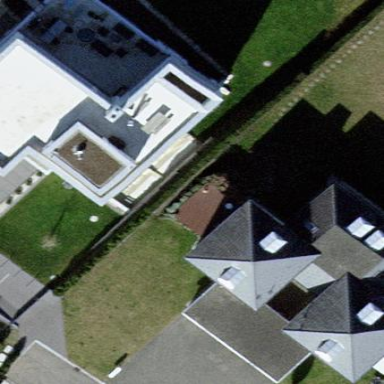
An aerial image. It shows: Bungalow.